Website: ulta-beauty
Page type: payment
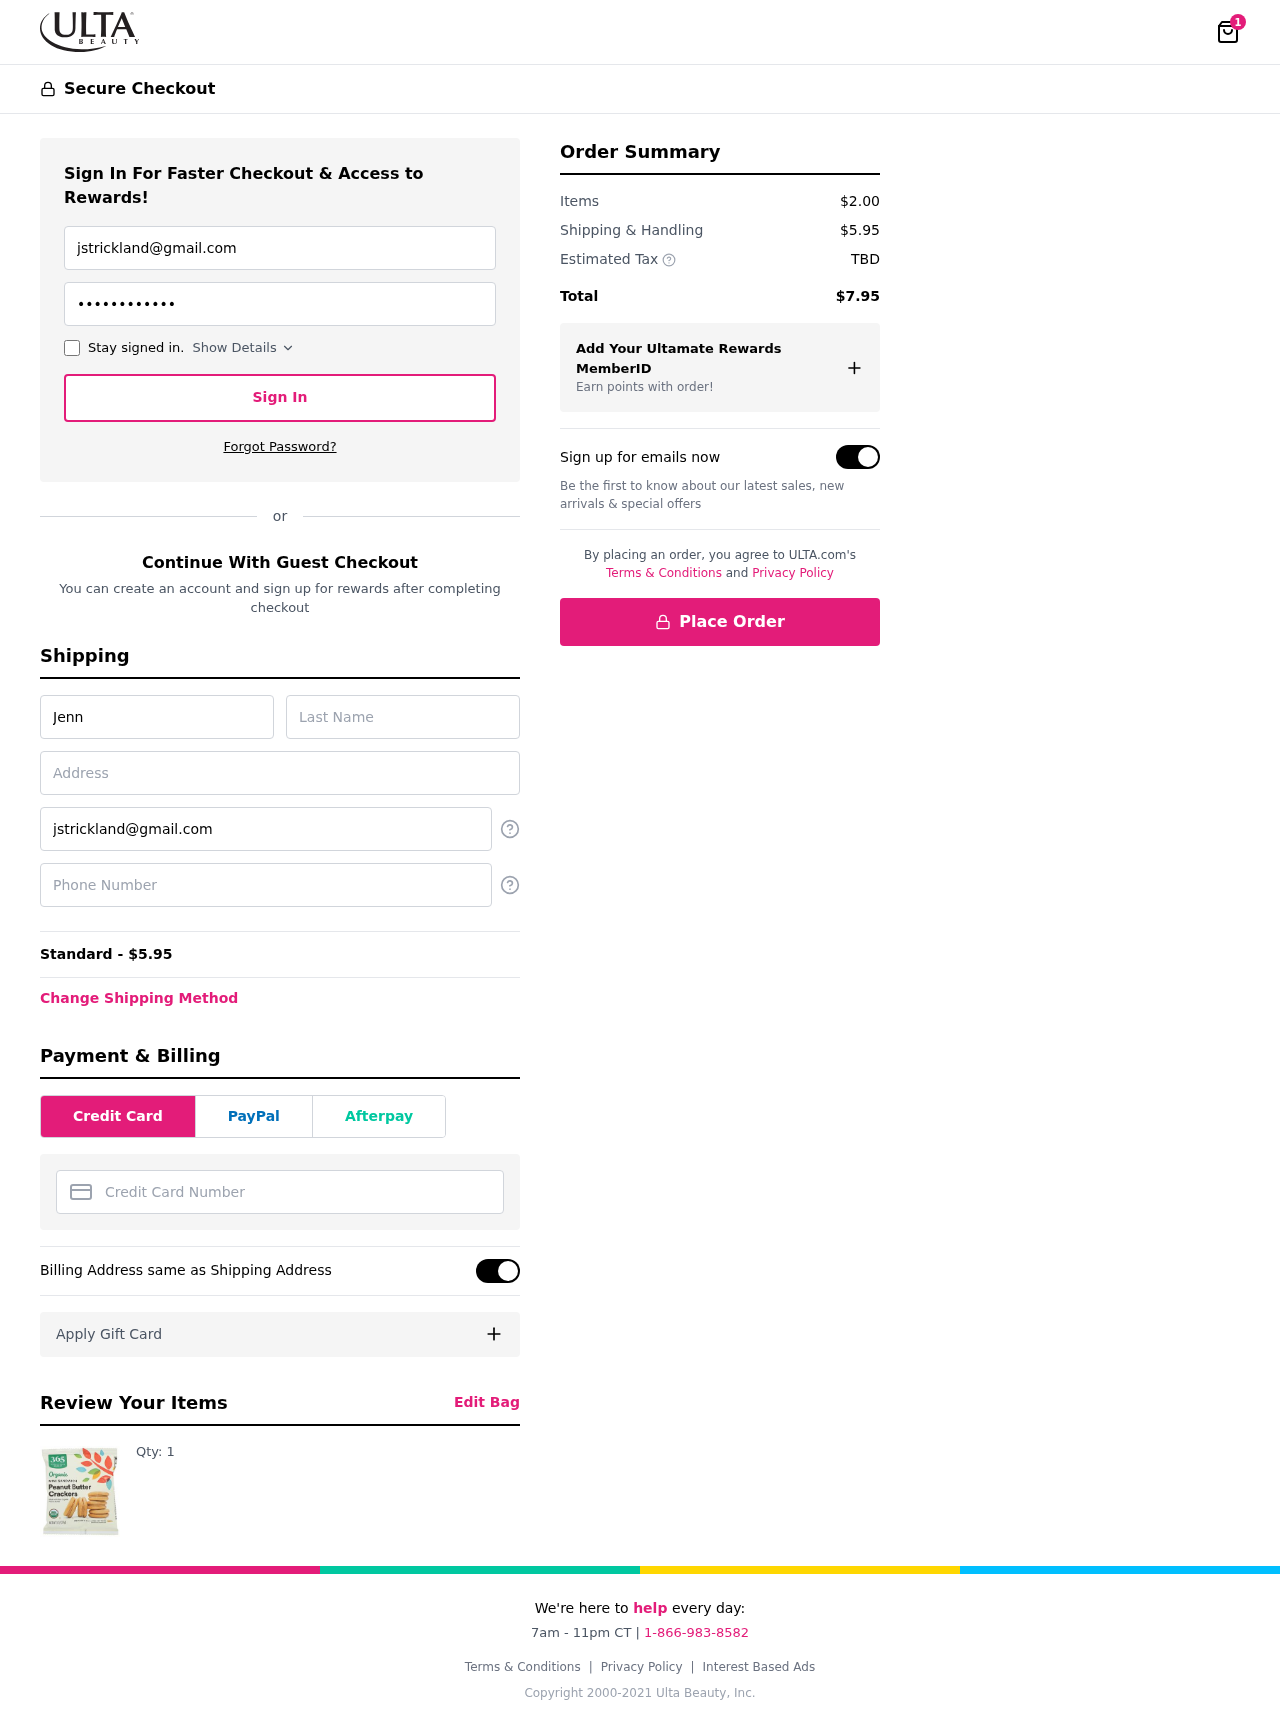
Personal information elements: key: PII_CARD_NUMBER
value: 3700 8498 6516 850
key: PII_EMAIL
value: jstrickland@gmail.com
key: PII_FIRSTNAME
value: Jennifer
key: PII_LASTNAME
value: Strickland
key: PII_PHONE
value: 8583333289
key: PII_STREET
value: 712 Christopher Trail
Product elements: key: PRODUCT1_QUANTITY
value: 1
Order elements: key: ORDER_NUM_ITEMS
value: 1
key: ORDER_SHIPPING_COST
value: $5.95
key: ORDER_SHIPPING_COST
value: Standard - $5.95
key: ORDER_SUBTOTAL
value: $2.00
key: ORDER_TAX
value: TBD
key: ORDER_TOTAL
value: $7.95